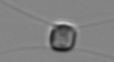
Label: Chaetoceros_similis